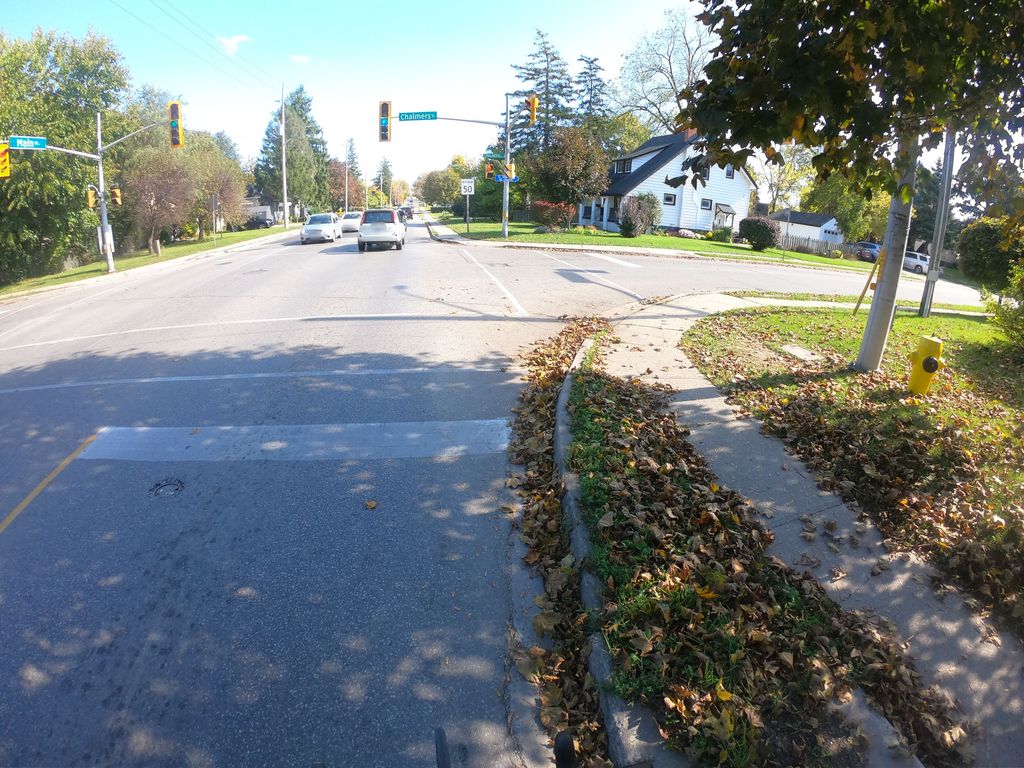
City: kitchener-waterloo